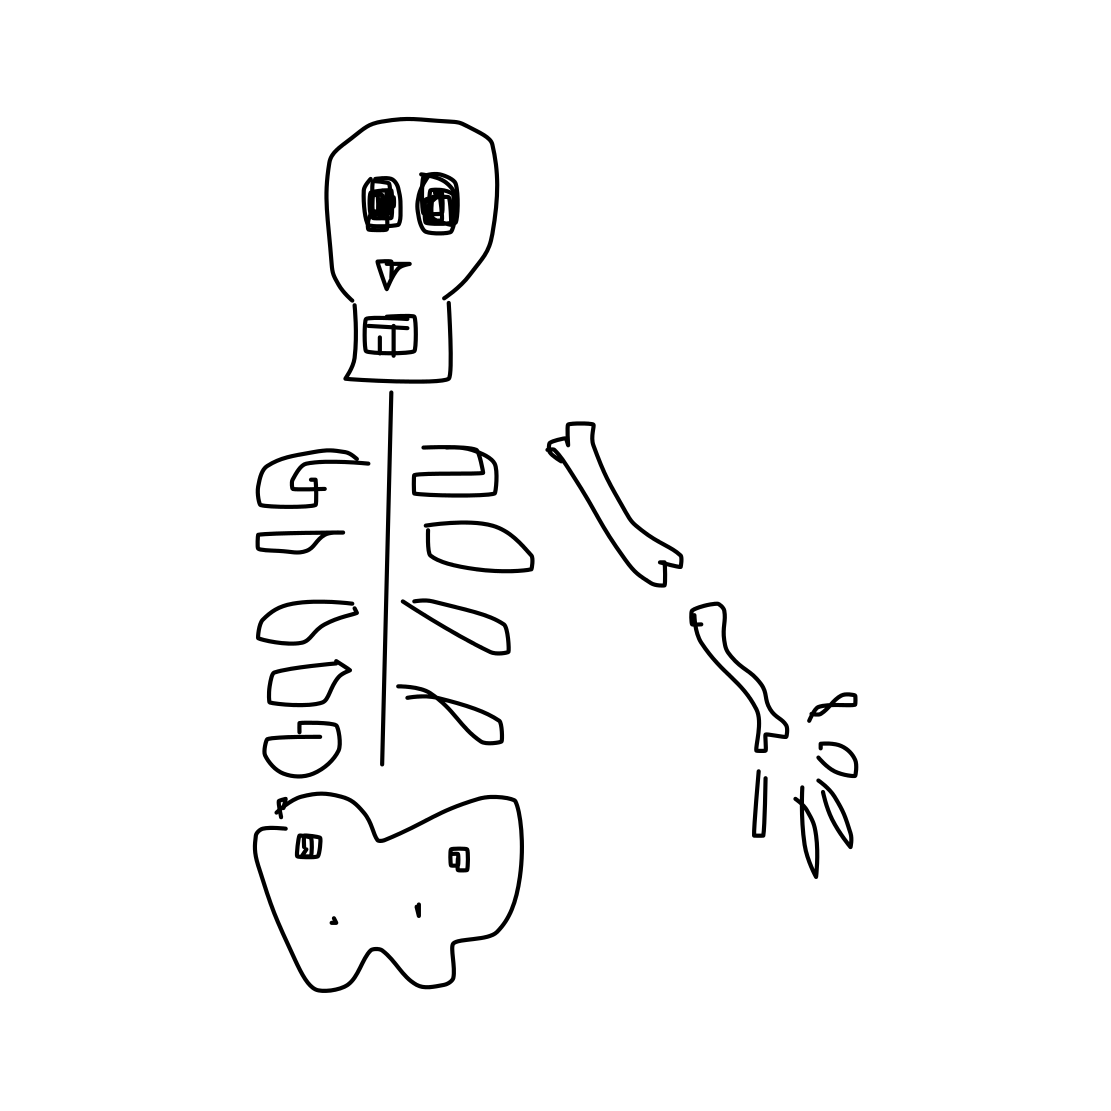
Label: human-skeleton